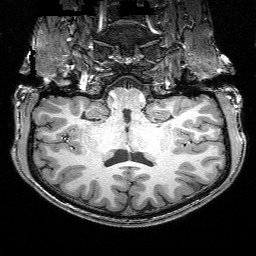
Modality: T1w
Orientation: sagittal
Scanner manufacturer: siemens
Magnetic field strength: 3 T
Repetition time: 0.02 s
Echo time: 0.005 s